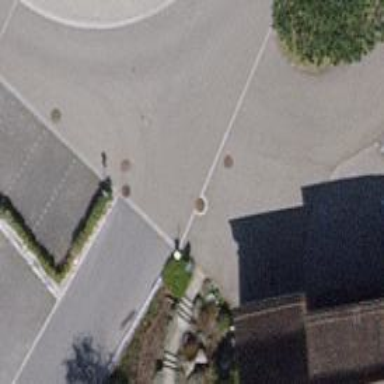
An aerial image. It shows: Asphalt road in residential area.